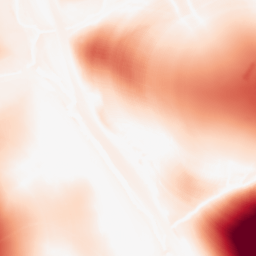
Category: morphological
Decomposition family: tophat
Decomposition parameters: size: 100
mode: white
Upsampling method: quintic
Upsampling parameters: scale: 4
Upsampling scale: 4